Aerial crown-view tile of a tropical tree (Barro Colorado Island, Panama), acquired 20240918:
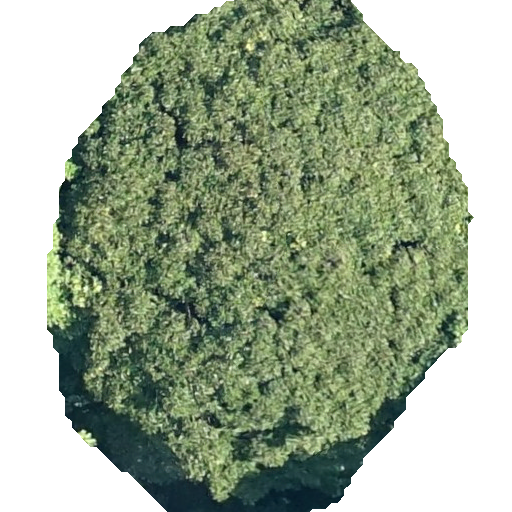
Species: Dipteryx oleifera
GBIF accepted scientific name: Dipteryx oleifera
Crown area: 270.42 m²